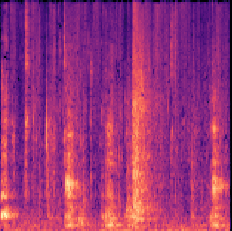
Sound class: Pig